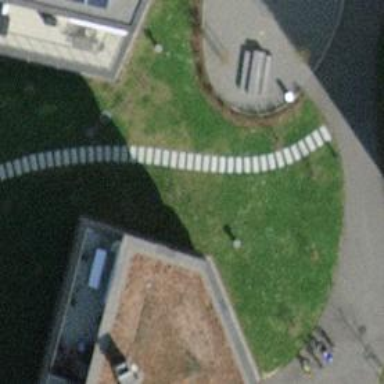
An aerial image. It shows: Footway with grass paver surface.